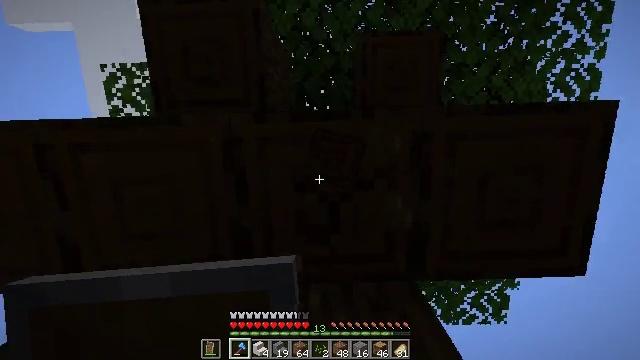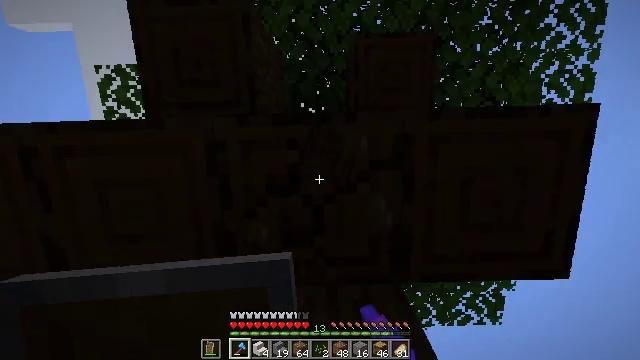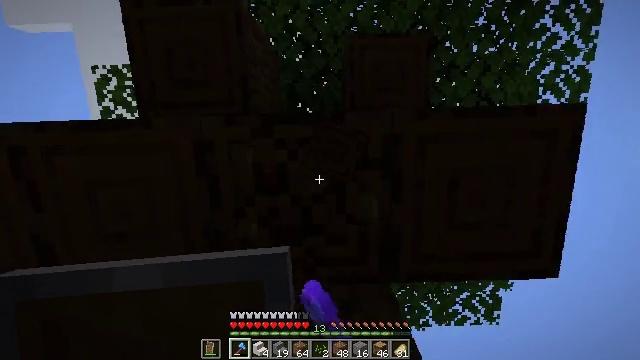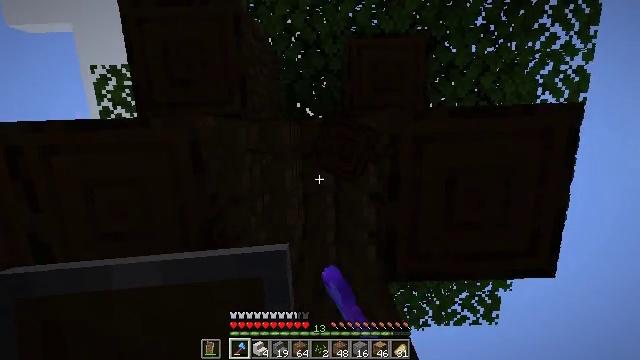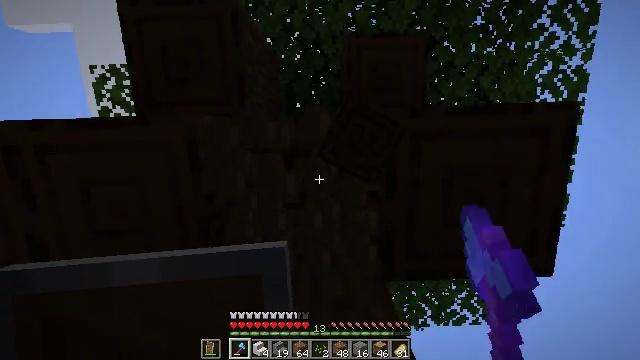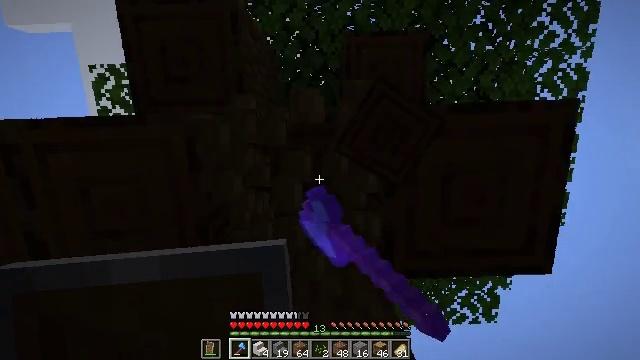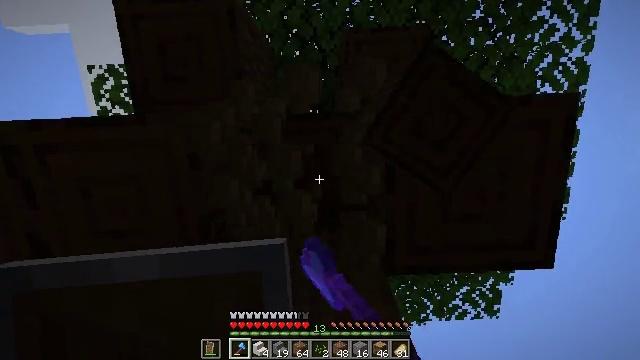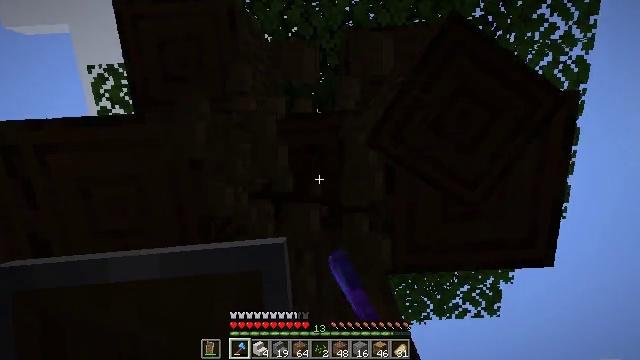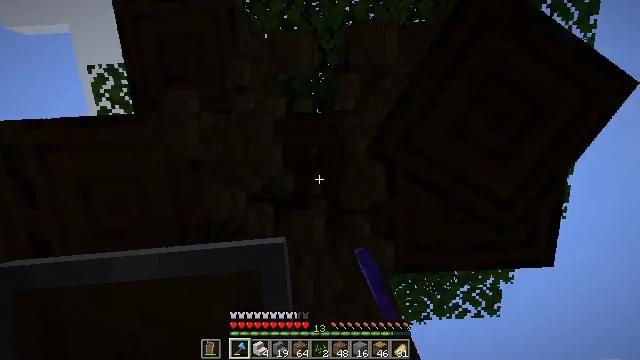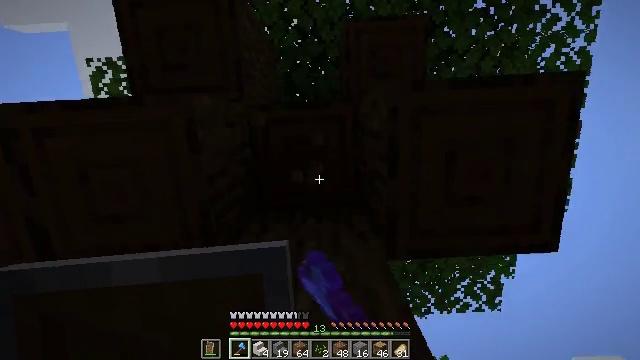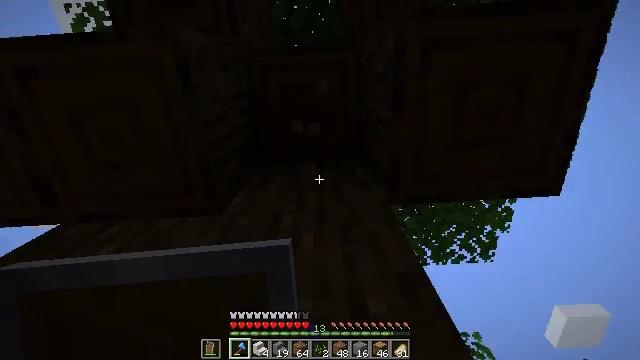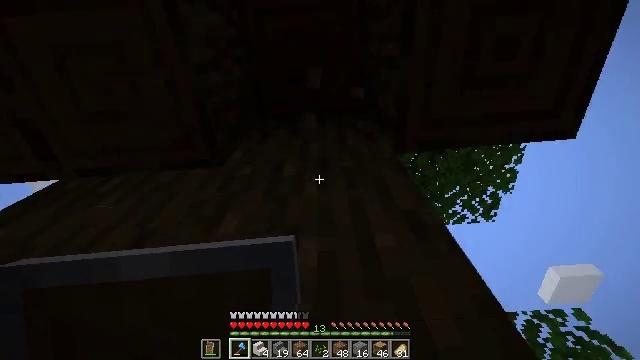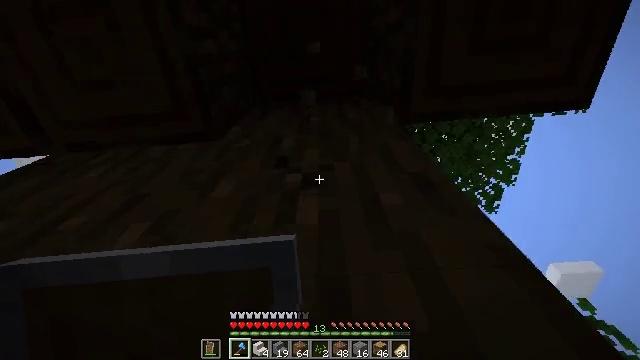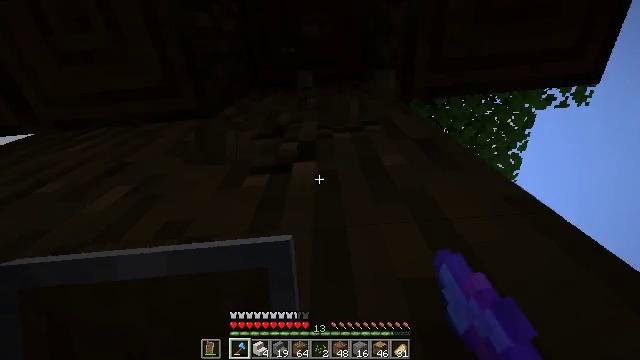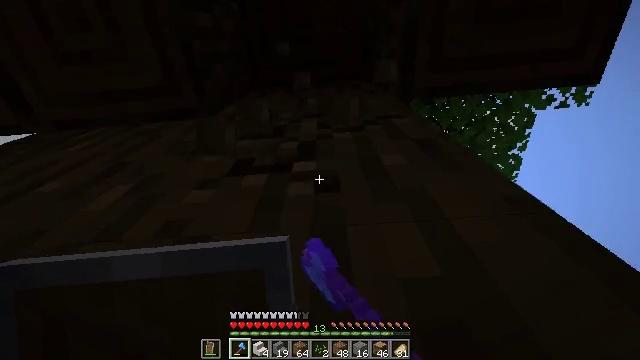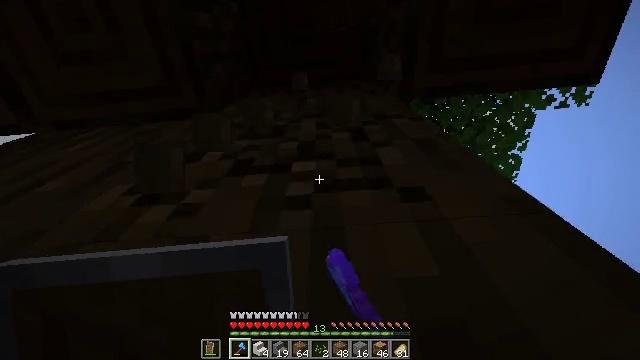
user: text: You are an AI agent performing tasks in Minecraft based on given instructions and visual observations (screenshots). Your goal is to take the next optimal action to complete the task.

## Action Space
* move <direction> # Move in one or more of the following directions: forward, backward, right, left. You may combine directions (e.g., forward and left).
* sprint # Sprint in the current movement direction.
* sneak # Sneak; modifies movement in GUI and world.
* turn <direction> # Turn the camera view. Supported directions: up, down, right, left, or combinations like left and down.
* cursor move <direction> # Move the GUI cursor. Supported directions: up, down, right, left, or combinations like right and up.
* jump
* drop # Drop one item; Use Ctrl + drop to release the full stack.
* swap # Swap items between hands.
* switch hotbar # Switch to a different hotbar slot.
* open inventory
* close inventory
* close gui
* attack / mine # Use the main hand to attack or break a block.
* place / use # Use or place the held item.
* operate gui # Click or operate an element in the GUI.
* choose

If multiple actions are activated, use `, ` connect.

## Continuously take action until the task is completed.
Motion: motion action
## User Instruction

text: Harvest dark oak log for resources.
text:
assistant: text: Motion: attack / mine
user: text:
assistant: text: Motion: attack / mine
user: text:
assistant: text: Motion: attack / mine
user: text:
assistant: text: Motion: attack / mine
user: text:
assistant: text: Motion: attack / mine
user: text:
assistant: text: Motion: attack / mine
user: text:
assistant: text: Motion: attack / mine
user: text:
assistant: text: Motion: attack / mine
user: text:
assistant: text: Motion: move forward, attack / mine
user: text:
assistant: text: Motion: move forward, turn down, attack / mine
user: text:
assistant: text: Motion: move forward, turn left and down, attack / mine
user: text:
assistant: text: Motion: move forward, attack / mine
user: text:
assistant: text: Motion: attack / mine
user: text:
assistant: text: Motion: attack / mine
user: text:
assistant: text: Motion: attack / mine
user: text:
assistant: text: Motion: attack / mine
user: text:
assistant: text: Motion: attack / mine
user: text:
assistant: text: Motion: attack / mine
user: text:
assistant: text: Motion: attack / mine
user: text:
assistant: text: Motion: attack / mine
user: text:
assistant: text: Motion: attack / mine
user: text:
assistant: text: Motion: attack / mine
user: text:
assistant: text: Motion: attack / mine
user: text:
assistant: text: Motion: turn down, attack / mine
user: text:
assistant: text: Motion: turn right and down, attack / mine
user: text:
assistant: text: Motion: turn down, attack / mine
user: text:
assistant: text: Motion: attack / mine
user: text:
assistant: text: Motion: attack / mine
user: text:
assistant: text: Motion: attack / mine
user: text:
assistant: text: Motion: attack / mine